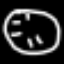
Label: clock